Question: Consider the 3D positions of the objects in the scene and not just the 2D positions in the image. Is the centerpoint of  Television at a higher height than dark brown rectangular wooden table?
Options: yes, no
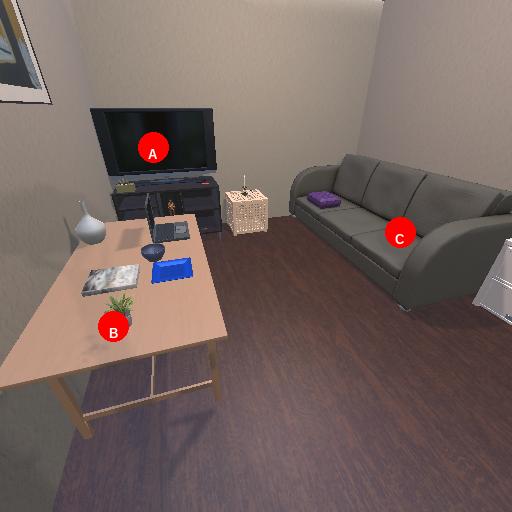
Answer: yes